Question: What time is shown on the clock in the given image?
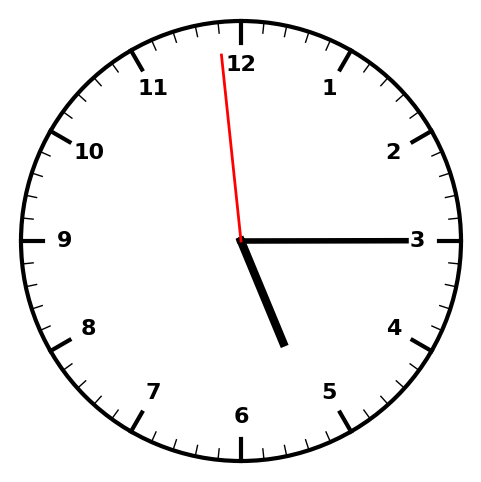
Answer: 05:14:59